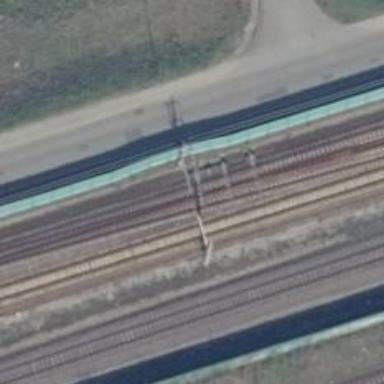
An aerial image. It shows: Milestone along the railway track with catenary mast.